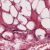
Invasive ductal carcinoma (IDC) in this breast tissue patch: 0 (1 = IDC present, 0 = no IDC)